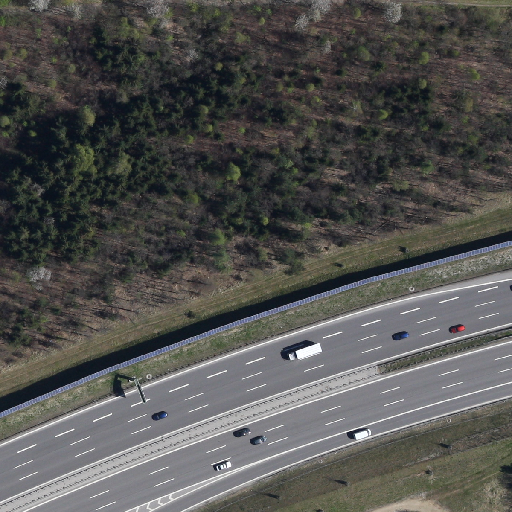
Referring expression: vehicle